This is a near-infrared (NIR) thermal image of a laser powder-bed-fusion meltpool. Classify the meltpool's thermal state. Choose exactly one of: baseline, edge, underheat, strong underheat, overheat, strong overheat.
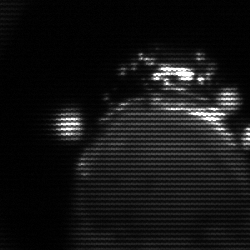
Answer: edge